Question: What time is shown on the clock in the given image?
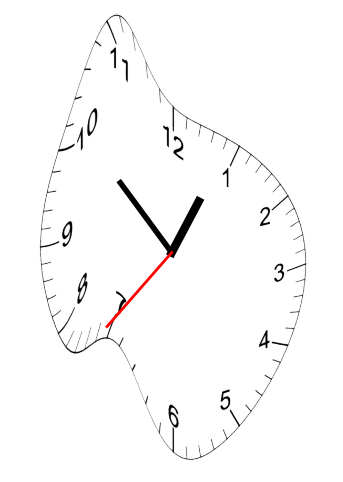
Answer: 12:51:36